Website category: book
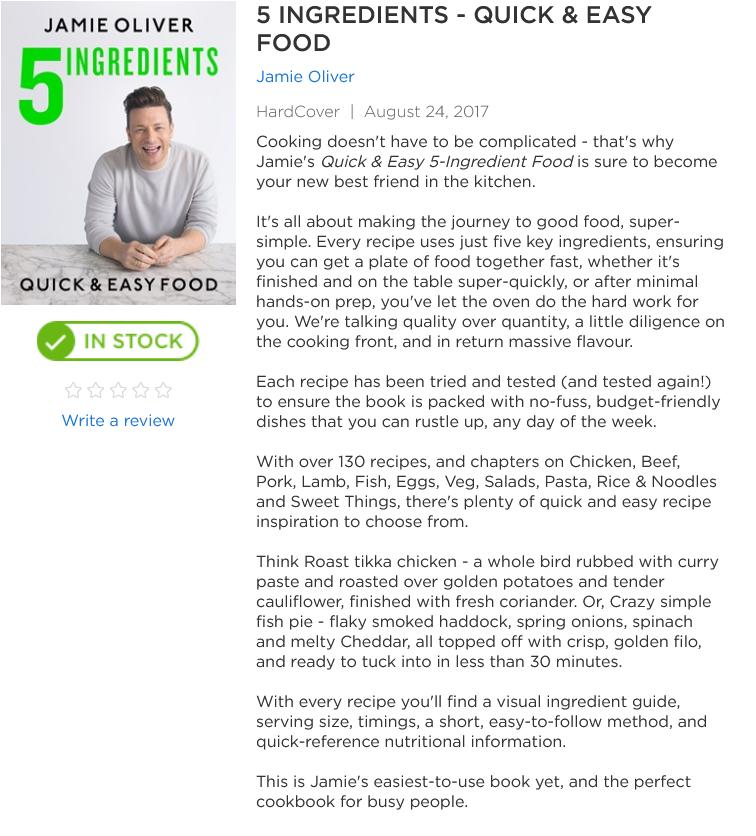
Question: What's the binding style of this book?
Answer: HardCover

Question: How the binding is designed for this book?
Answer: HardCover

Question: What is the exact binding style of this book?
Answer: HardCover

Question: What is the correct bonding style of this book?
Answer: HardCover

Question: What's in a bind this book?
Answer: HardCover

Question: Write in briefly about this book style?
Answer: HardCover

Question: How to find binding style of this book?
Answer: HardCover

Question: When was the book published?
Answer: August 24, 2017

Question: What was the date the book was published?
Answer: August 24, 2017

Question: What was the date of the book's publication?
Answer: August 24, 2017

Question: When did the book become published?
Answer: August 24, 2017

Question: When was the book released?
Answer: August 24, 2017

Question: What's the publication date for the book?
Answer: August 24, 2017